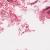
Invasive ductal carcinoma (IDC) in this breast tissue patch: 0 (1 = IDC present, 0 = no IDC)